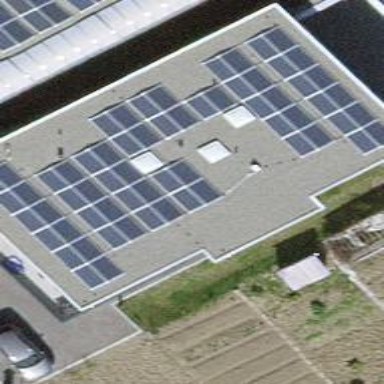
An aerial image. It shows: Solar power generator with photovoltaic panels.